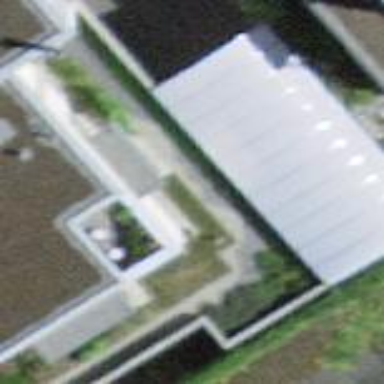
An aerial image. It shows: View of roof of building.